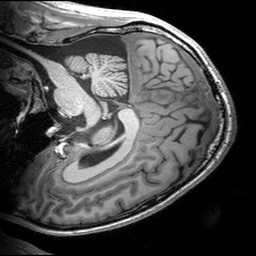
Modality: T1w
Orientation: sagittal
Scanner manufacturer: siemens
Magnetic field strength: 3 T
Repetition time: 2.53 s
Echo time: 0.00299 s